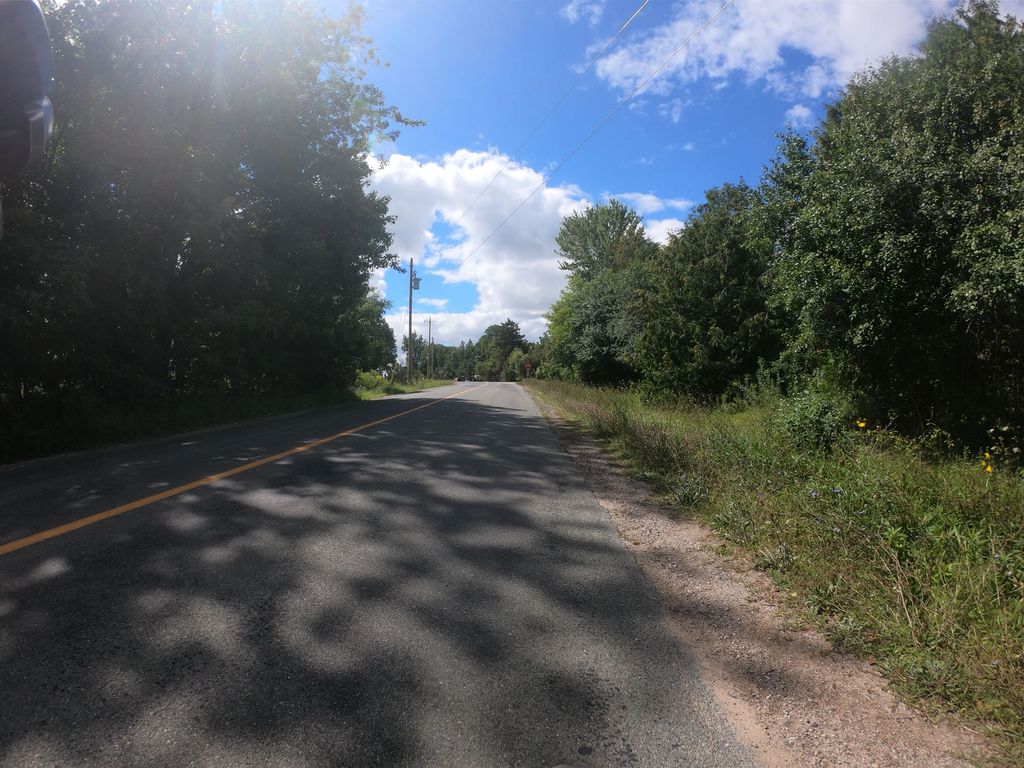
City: kitchener-waterloo